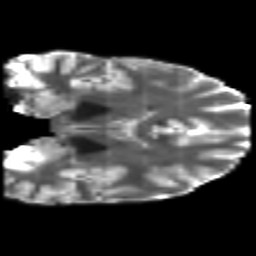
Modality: T2w
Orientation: coronal
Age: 23
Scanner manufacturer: philips
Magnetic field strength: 3 T
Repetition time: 8.6 s
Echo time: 0.127 s